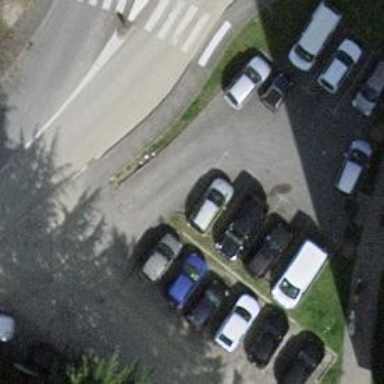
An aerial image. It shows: Parking aisle designated as service road.